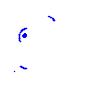
Particle: pion